Question: I have created custom button in winforms in which i've added property with a list of custom class: 'List<Zasoby>' and a method to add item to this list only when there is already item in that list that meets specific criteria (the lambda .where expression).
The class 'Zasob' is serializable.
And in designer i add first Zasob to the list in this button like this:
'''
bt01008xxx.Zasoby.Add(new Zasob { Lokalizacja = new Lokalizacja("01", "008", "000") });
'''
..
'''
public class ZasobSzczegolowoButton: Button, IAddZasoby
{
private List<Zasob> _zasoby = new List<Zasob>(); //{ new Zasob { Lokalizacja = new Lokalizacja("01", "001", "000") } };
[EditorBrowsable(EditorBrowsableState.Always)]
[Browsable(true)]
[DesignerSerializationVisibility(DesignerSerializationVisibility.Visible)]
[Bindable(true)]
public List<Zasob> Zasoby
{
get { return _zasoby; }
set
{
_zasoby = value;
if (_zasoby.Any()) BackColor = _zasoby.Sum(x => x.Ilosc) > 0 ? Color.Coral : Color.White;
}
}
public void AddZasoby(List<Zasob> zasoby)
{
var buton = Name;
if (_zasoby != null && _zasoby.Count != 0)
{
var szukaneZasoby =
zasoby?.Where(
x =>
x.Lokalizacja.ObszarKod == _zasoby[0].Lokalizacja.ObszarKod &&
x.Lokalizacja.Segment1 == _zasoby[0].Lokalizacja.Segment1);
if (szukaneZasoby == null) return;
Zasoby.Clear();
Zasoby.AddRange(szukaneZasoby);
}
}
}
'''
...
'''
[AttributeUsage(AttributeTargets.Class | AttributeTargets.Struct | AttributeTargets.Enum | AttributeTargets.Delegate,Inherited = false)]
[ComVisible(true)]
public class Zasob : Attribute
{
public Towar Towar { get; set; }
public Magazyn Magazyn { get; set; }
public Lokalizacja Lokalizacja { get; set; }
public decimal Ilosc { get; set; }
}
'''
Now whenever i try to use method AddZasoby i get System.ArgumentOutOfRangeException. I check the list for null and count items and in debug mode and it shoud exit method but still somehow ends up in the body of the method with the error. (please see the screenshot below)
Any idea what am i doing wrong?

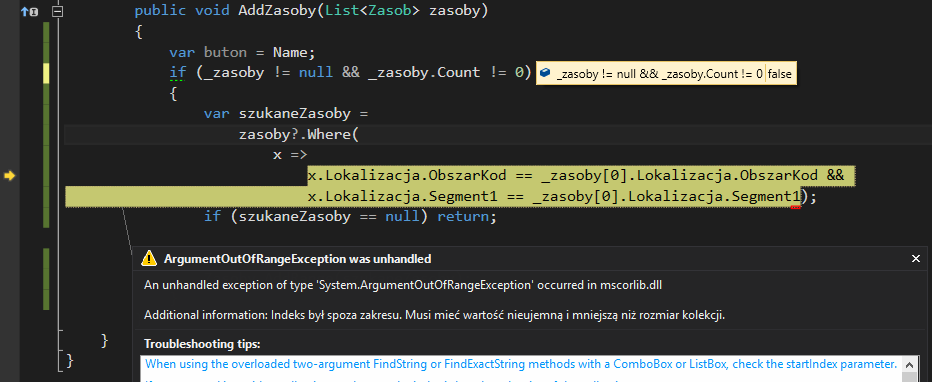
Answer: You check the list correctly for the count but with the code 'Zasoby.Clear();' you clear those elements from the member variable '_zasoby' again.
Don't let it trick yourself: You're defining the 'Where()'-clause you clear the list ! That's the trick with lambdas, the predicates you wrote in your 'Where()'-lambda will just be executed as soon as it is evaluated.
This feature is called , see <URL>.
To fix that, you can enforce the lambda to be executed immediately by calling 'ToArray()' or 'ToList()' before you clear your list like:
'''
public void AddZasoby(List<Zasob> zasoby)
{
var buton = Name;
if (_zasoby != null && _zasoby.Count != 0)
{
var szukaneZasoby =
zasoby?.Where(
x =>
x.Lokalizacja.ObszarKod == _zasoby[0].Lokalizacja.ObszarKod &&
x.Lokalizacja.Segment1 == _zasoby[0].Lokalizacja.Segment1
).ToList(); // *** NOTE ME HERE ***
if (szukaneZasoby == null) return;
Zasoby.Clear();
Zasoby.AddRange(szukaneZasoby);
}
}
'''
That should do the trick.